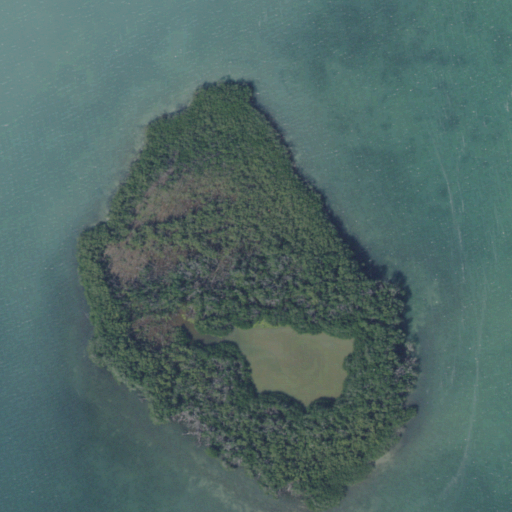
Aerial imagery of island in Florida named Pigeon Key containing open water, herbaceous wetlands, and woody wetlands